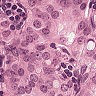
Metastatic tissue present: yes